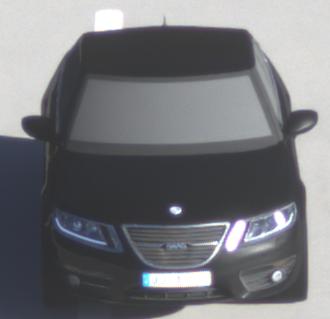
Make: Saab
Model: 5-Sep
Detailed model: 9-5 1.6T
Model produced from: 2010/06
Model produced until: 2011/12
Doors: 4
Color: black
Road condition: dry road
Daytime: sunrise or sunset
Contrast: medium contrast